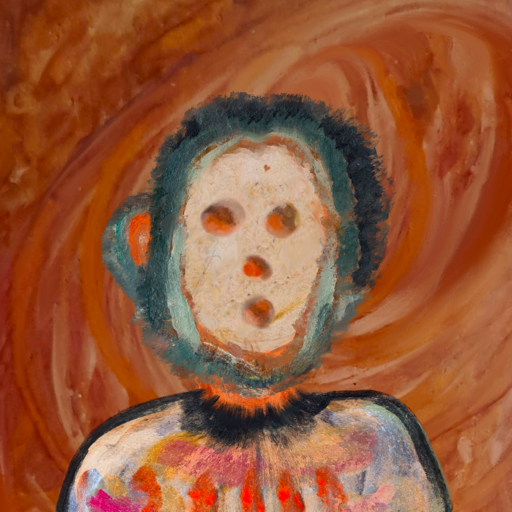
Background: Pious_Lady, Head And Neck Front: Rupkatha, Face Front: Rupkatha, Bust: Childish, Hair Front: Boggyland, Head Accessory: Blank, Second Necklace: Blank, Necklace: Blank, Baby: Blank